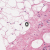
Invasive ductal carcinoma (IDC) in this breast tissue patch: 0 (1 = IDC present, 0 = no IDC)